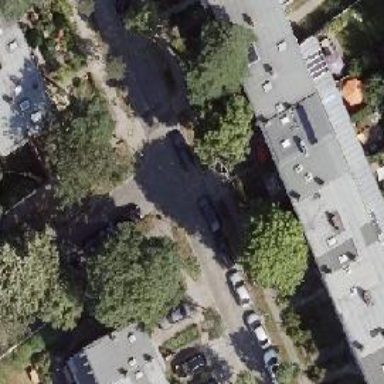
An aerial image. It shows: Residential road.